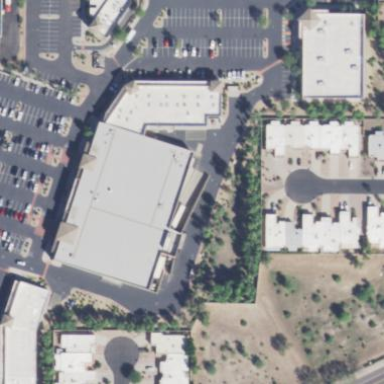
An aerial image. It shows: Supermarket located in building.